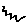
Label: zigzag